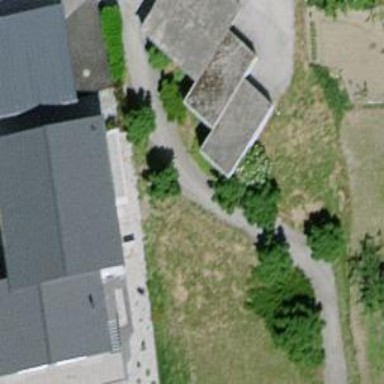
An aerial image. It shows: Group of garages.